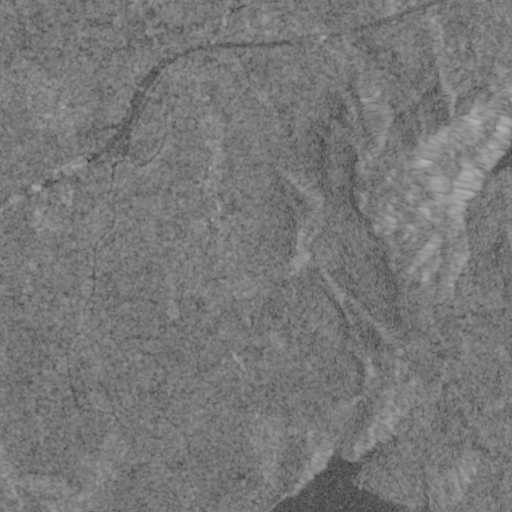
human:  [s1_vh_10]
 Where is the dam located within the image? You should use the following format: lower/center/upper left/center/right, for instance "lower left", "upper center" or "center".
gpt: The dam is located in the lower center of the image.
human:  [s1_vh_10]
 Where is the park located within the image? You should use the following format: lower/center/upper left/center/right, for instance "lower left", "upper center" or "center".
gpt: The park is located in the center left of the image.
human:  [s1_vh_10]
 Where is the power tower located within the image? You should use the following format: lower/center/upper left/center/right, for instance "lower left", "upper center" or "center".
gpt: The power tower is located in the upper left of the image.
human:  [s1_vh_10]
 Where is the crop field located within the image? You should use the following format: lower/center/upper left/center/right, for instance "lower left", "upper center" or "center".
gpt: There is no crop field in the image.

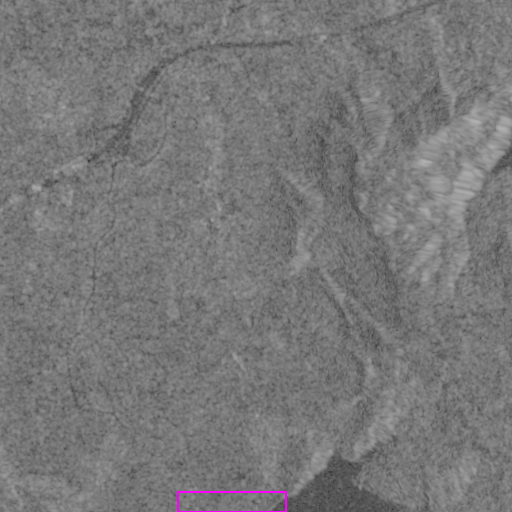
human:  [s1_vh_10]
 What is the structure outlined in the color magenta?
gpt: The structure outlined in magenta is a dam.
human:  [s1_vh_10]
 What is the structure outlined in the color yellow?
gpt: There is no yellow outline.